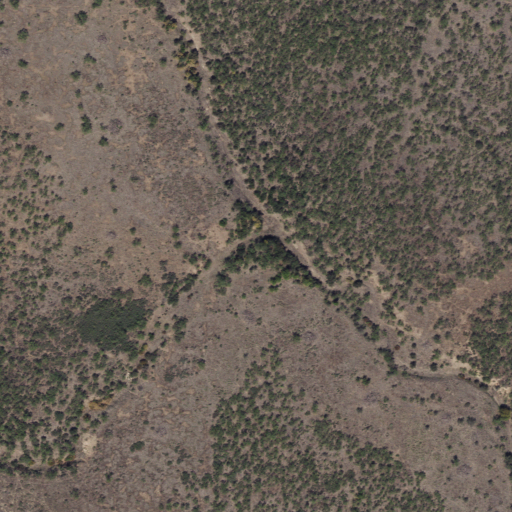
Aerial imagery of valley in Texas named Three Bluff Draw containing shrub, deciduous forest, and grassland